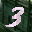
Label: 3